Current action and preconditions to check: trajectory_clear

Your task: For each precondition in the list above, predict whether it will hold at this action.

Consider the current scene as observed from the mobile robot's camera, and analyze the predicted future states of all dynamic agents (e.g., people, animals, vehicles, or any moving entities) within the NEXT SECOND.

IMPORTANT: Only answer "very likely" if you are absolutely certain—based on strong, clear evidence—that a dynamic agent will violate the precondition in the predicted future state. Do NOT answer "very likely" for unlikely, ambiguous, or low-probability risks.

Ask yourself for each precondition: Is there a high probability, with clear and convincing evidence, that the predicted future states of any dynamic agent will interfere with the predicted future state of the currently executing action within the NEXT SECOND, causing that precondition to fail?

Assess the risk level based on these predictions. Use "likely" or "very likely" if motions create a clear risk of interference.

Use "neutral" or "improbable" if agents are nearby but their predicted paths are clearly diverging or non-conflicting.

Failure Risk Categories: "very improbable", "improbable", "neutral", "likely", "very likely"

Answer Format: Output ONLY the probability_of_failure value from these categories: "very improbable", "improbable", "neutral", "likely", "very likely"

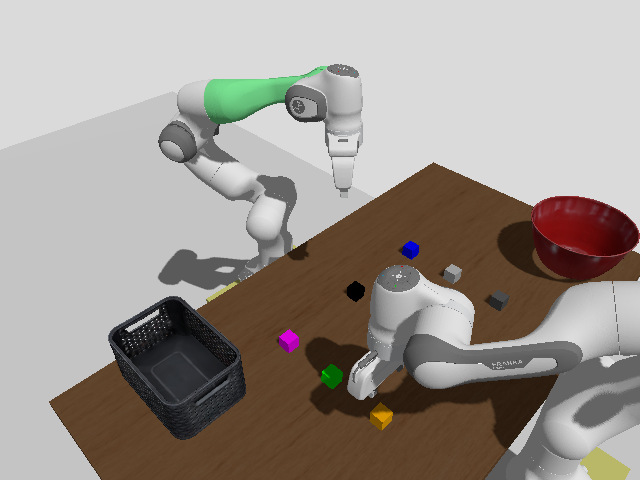

Answer: very improbable